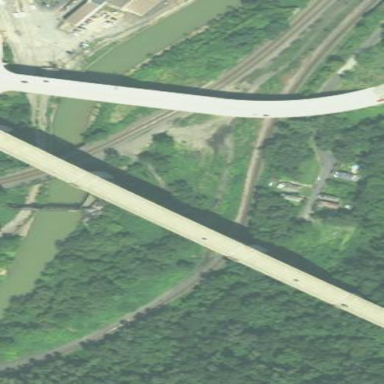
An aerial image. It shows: Concrete bridge with arch structure.